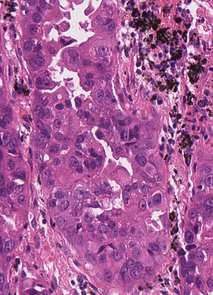
Tumor epithelial tissue: yes
Tumor-associated stroma tissue: yes
Normal tissue: no